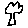
Label: tree